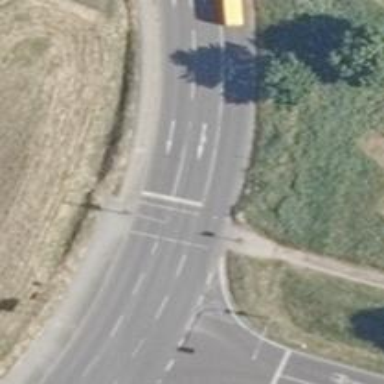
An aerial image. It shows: Road crossing with traffic signals.